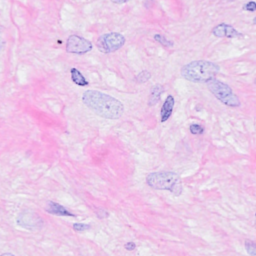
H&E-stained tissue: Breast